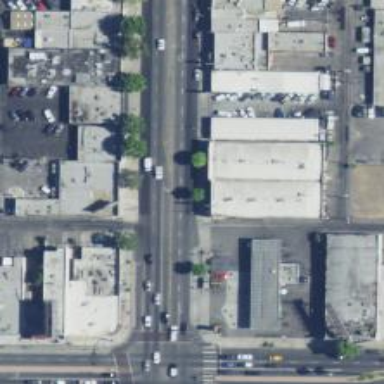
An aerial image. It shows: Alley classified as service road.